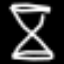
Label: hourglass